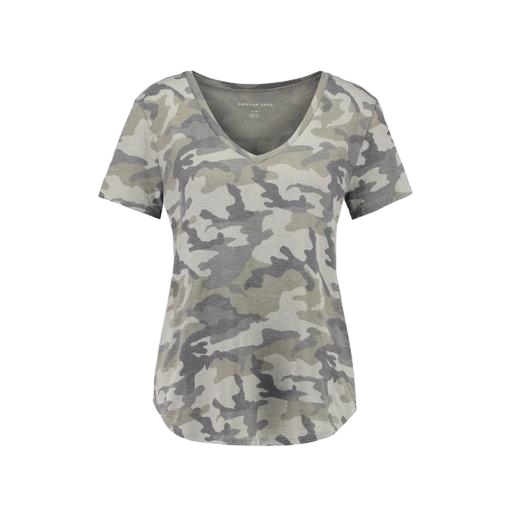
gray camo-print stretch tee, camo colored shirt, green camo print tee, white background